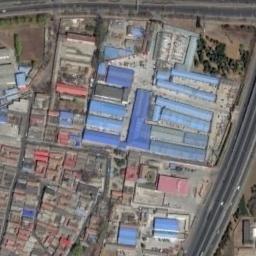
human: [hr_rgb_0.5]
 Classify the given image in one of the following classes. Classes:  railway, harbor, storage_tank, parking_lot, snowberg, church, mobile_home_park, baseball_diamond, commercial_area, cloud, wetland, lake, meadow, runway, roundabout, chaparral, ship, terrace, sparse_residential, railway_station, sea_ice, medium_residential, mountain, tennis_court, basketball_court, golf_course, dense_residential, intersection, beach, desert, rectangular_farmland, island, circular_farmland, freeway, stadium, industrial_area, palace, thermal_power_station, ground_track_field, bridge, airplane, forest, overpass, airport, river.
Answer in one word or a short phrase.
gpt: industrial_area